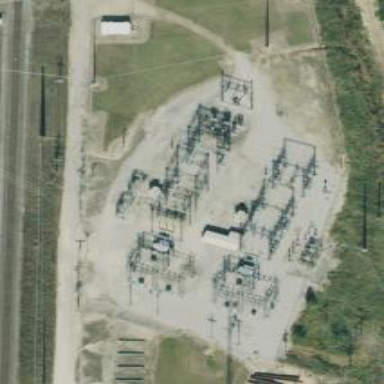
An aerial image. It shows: Outdoor power substation surrounded by fence. This substation operates at the transmission level.